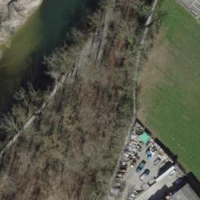
EUNIS habitat code: 41
Species observed at this site:
Equisetum hyemale
Fraxinus excelsior
Aesculus hippocastanum
Fagus sylvatica